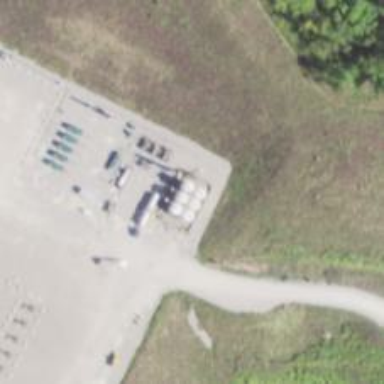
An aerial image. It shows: Storage tank that is man-made.